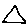
Label: triangle